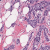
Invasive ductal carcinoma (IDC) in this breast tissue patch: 1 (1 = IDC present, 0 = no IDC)